Aerial crown-view tile of a tropical tree (Barro Colorado Island, Panama), acquired 20250217:
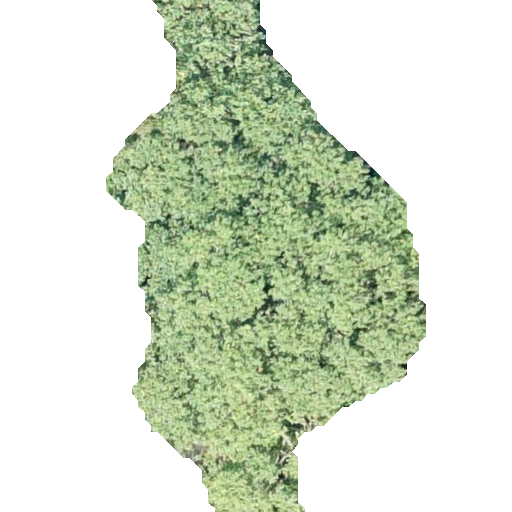
Species: Hieronyma alchorneoides
GBIF accepted scientific name: Hieronyma alchorneoides
Crown area: 158.834 m²